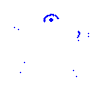
Particle: proton